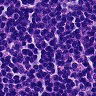
Metastatic tissue present: no